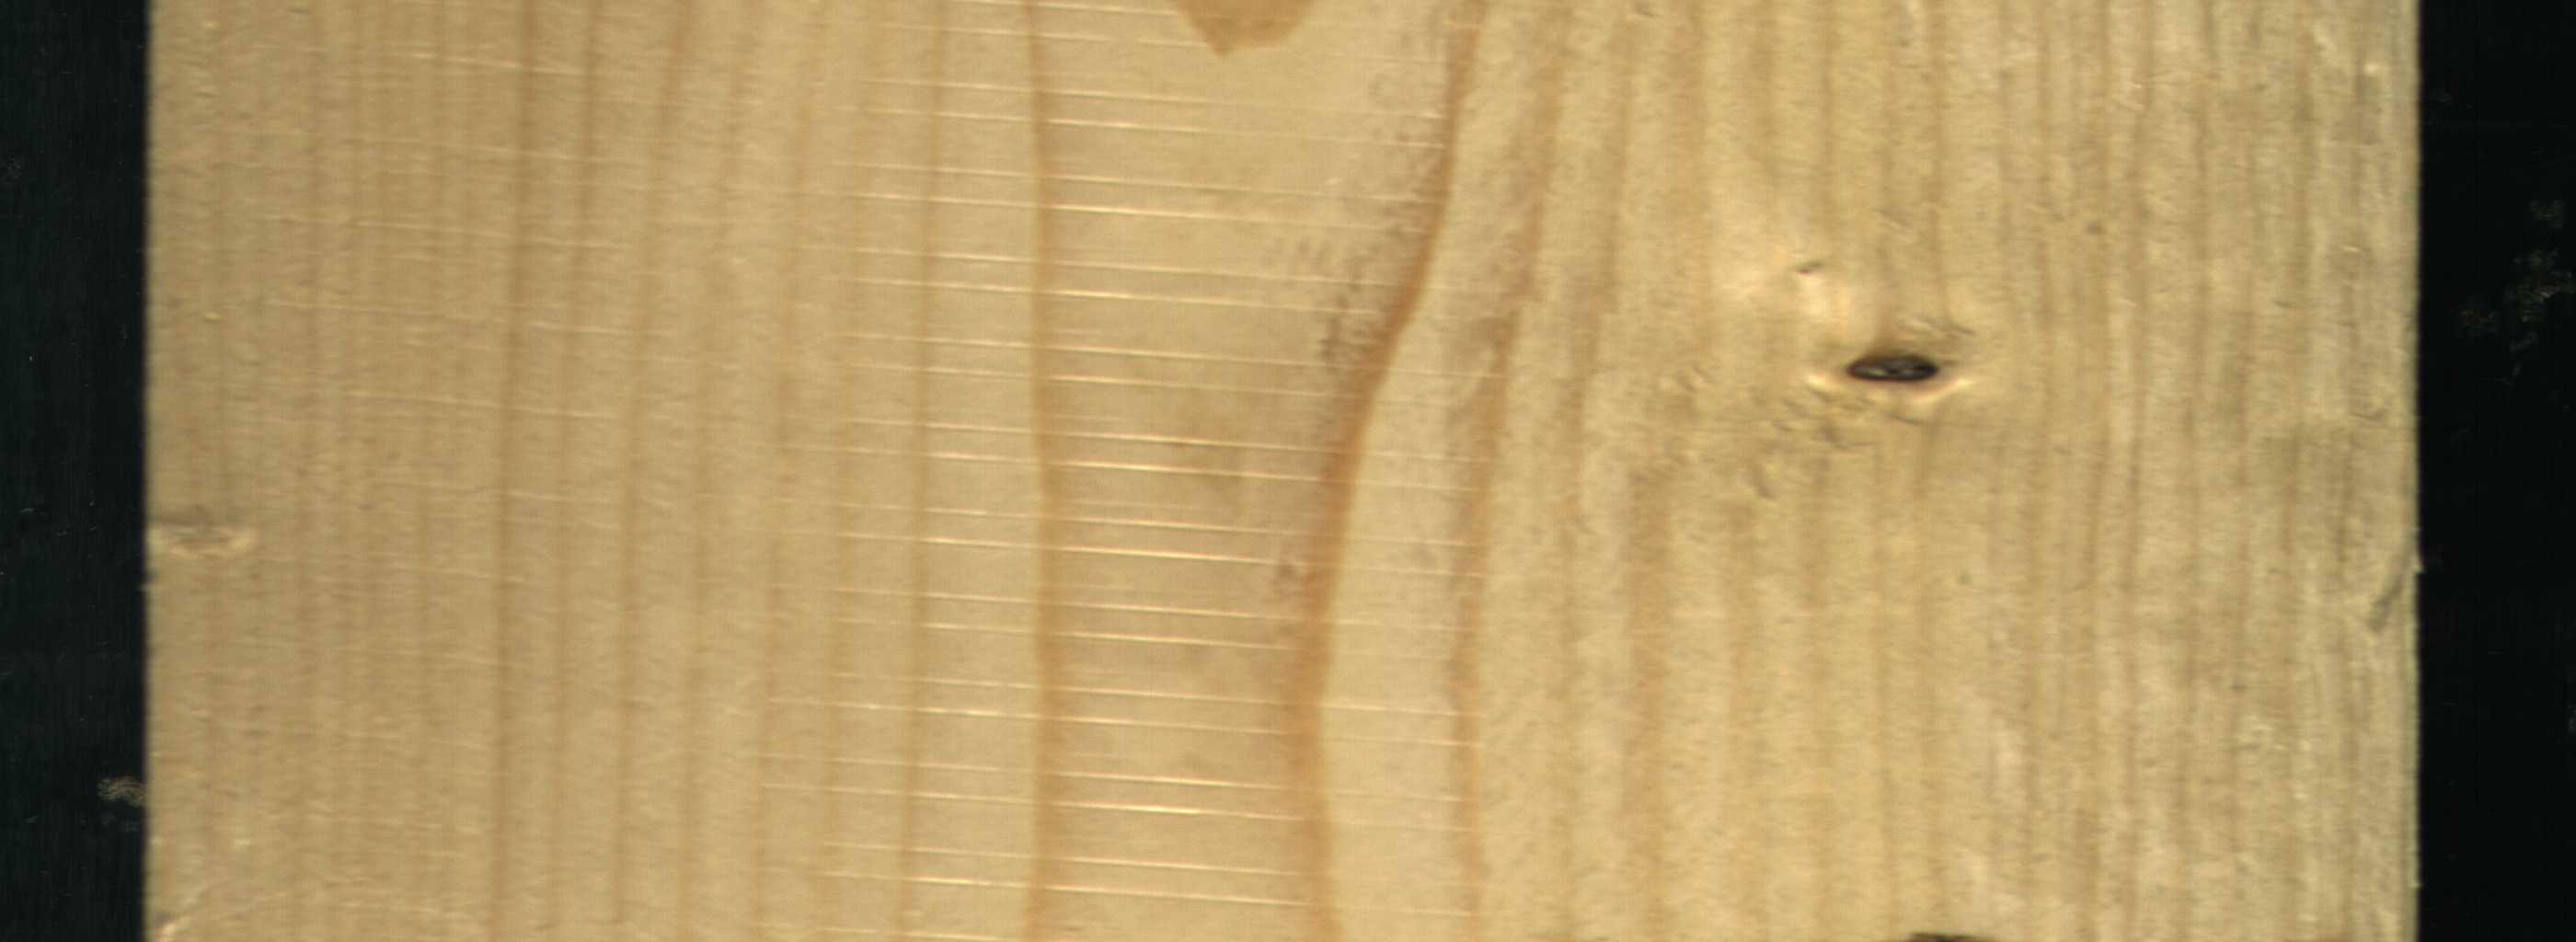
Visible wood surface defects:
Dead_Knot